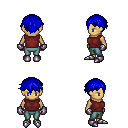
a pixel art fantasy rpg character, female body template, human, tanned skin, maroon sleeveless shirt, teal pants, blue short bangs hairstyle, metal gloves, metal boots, four views (front, back, left, right), 2x2 character sprite sheet, small pixel art, hard edges, no anti-aliasing